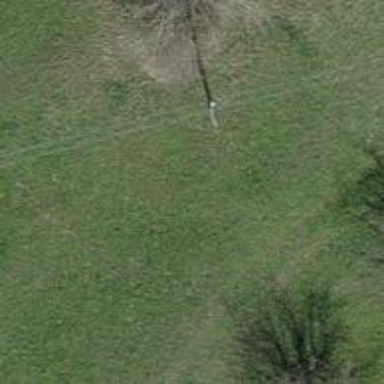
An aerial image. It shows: Power pole.